Interaction volume radius: 5 \u00c5
Interaction volume height: 15 \u00c5
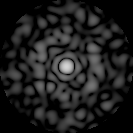
Disorder parameter: 0.8619